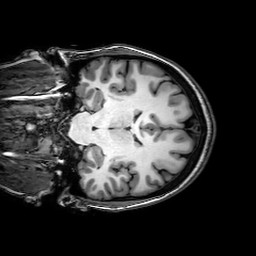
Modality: T1w
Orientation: coronal
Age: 25
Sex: female
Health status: healthy
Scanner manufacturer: philips
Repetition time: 0.008153 s
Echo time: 0.00374 s